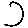
Label: moon